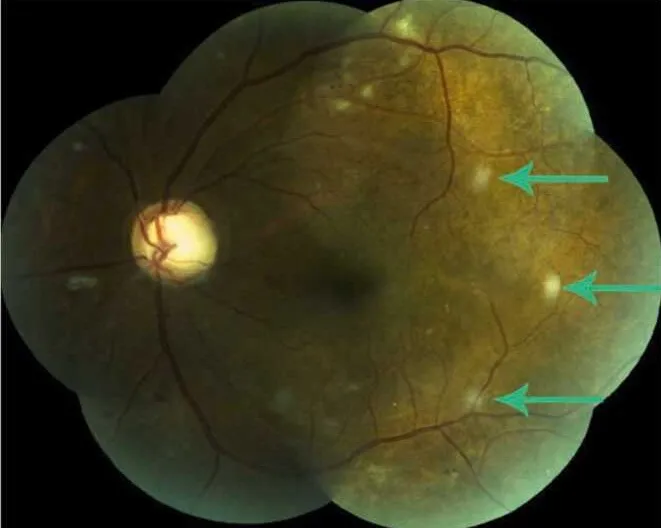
Left eye fundus photograph demonstrates new lesions (arrows).
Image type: ophthalmic_imaging (fundus_photograph)